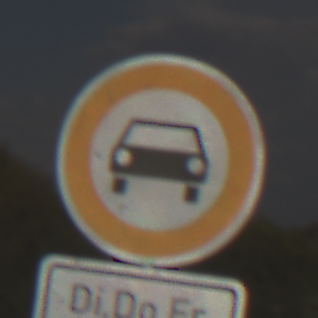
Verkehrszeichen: VerbotKraftwagen
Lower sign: ZeitangabenMitBeschraenkungAufWochentage3
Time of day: MorningAfternoon
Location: Outdoor (Nature)
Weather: PartlyCloudy
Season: NotSpecified
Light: Natural